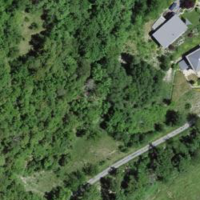
EUNIS habitat code: 44
Species observed at this site:
Saponaria ocymoides